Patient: sex F, age 59
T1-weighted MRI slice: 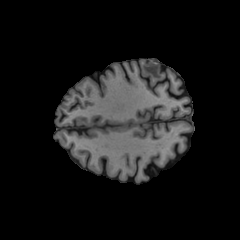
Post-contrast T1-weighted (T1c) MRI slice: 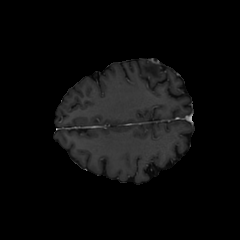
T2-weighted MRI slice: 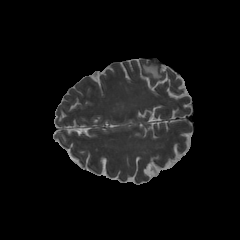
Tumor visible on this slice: yes
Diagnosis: Glioblastoma, IDH-wildtype
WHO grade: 4